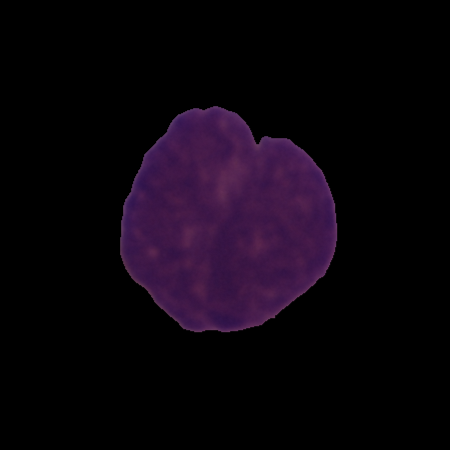
Label: cancer